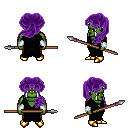
a pixel art fantasy rpg character, male body template, orc, green skin, gray robe, red pants, purple princess hairstyle, white cloth bracers, gold boots, spear, four views (front, back, left, right), 2x2 character sprite sheet, small pixel art, hard edges, no anti-aliasing